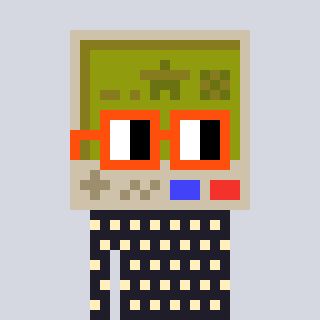
a pixel art character with square orange glasses, a gameboy-shaped head and a grayscale-colored body on a cool background